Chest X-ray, PA view. Patient: 38 years old, sex F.
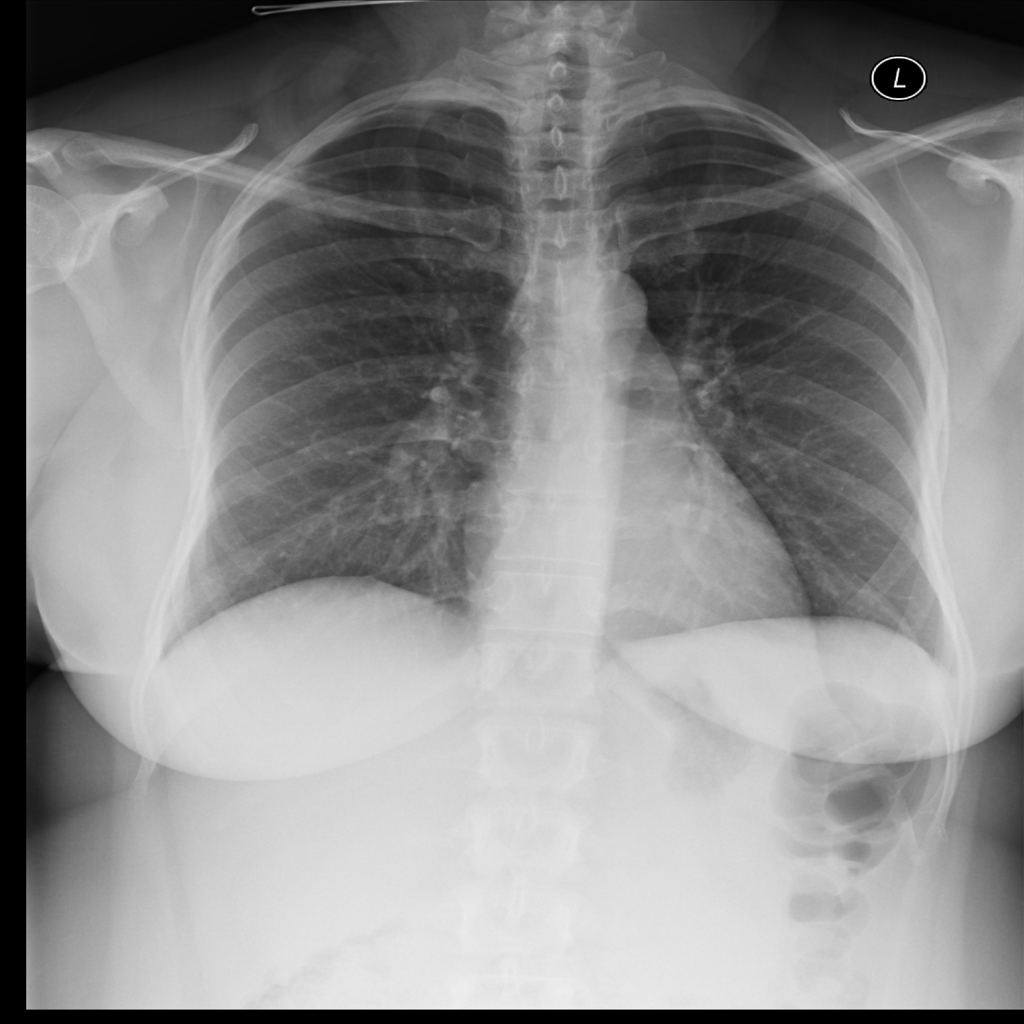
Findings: No Finding